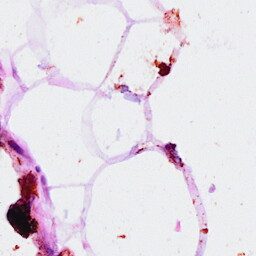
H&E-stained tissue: Breast